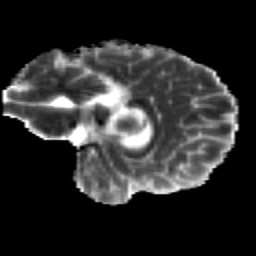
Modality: MD
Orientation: sagittal
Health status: healthy
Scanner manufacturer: siemens
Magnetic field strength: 3 T
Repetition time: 12 s
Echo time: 0.092 s